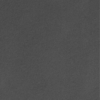
Label: not_dusty